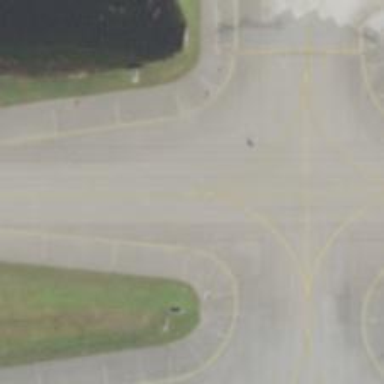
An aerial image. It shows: Image of taxiway at airport.